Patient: sex F, age 65
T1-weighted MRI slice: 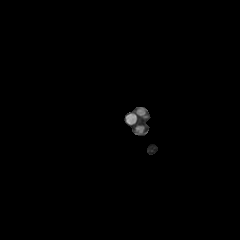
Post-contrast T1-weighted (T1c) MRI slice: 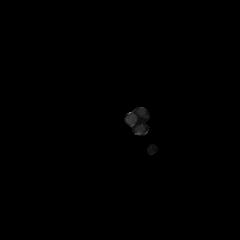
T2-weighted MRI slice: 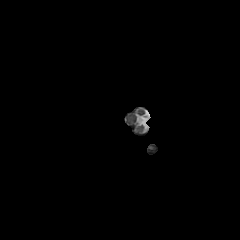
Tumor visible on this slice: no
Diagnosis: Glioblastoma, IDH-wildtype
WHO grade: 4